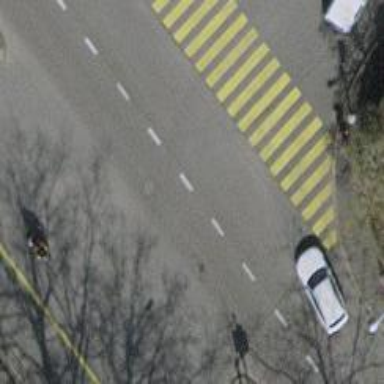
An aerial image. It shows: Road with traffic signals.